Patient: sex M, age 79
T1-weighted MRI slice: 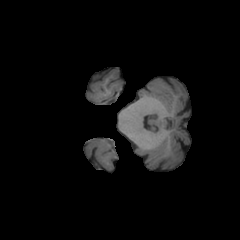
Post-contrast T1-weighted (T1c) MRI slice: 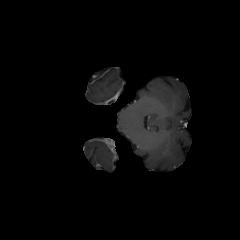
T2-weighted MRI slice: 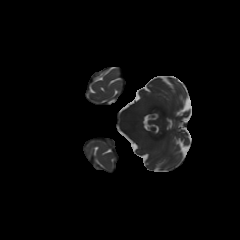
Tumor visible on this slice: no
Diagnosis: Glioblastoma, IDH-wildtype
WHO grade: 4